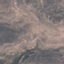
Label: HerbaceousVegetation